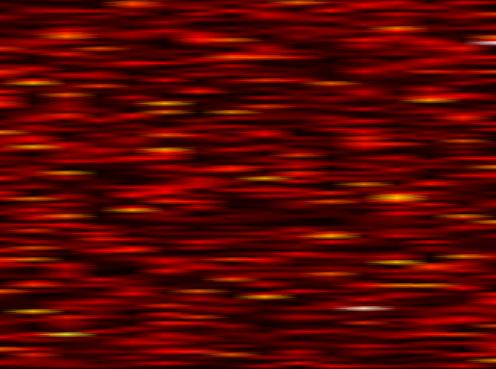
Label: OFDM